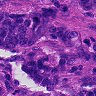
Metastatic tissue present: yes